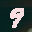
Label: 9